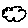
Label: cloud